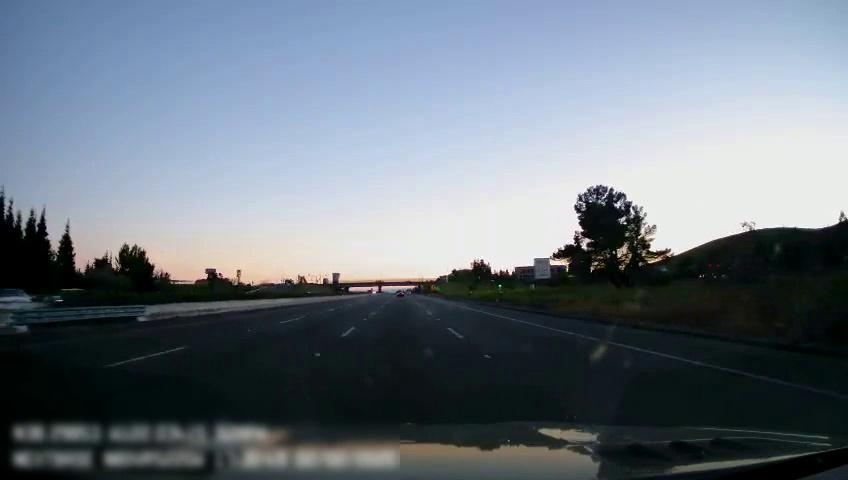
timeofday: Day
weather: Sunny
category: Drivable Space
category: Vehicles | SUV
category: Lanes | Current Lane
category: Lanes | Current Lane
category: Lanes | Alternate Lane
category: Lanes | Alternate Lane
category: Lanes | Alternate Lane
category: Traffic | Signs